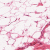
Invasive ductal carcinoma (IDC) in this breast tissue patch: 0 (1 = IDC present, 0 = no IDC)